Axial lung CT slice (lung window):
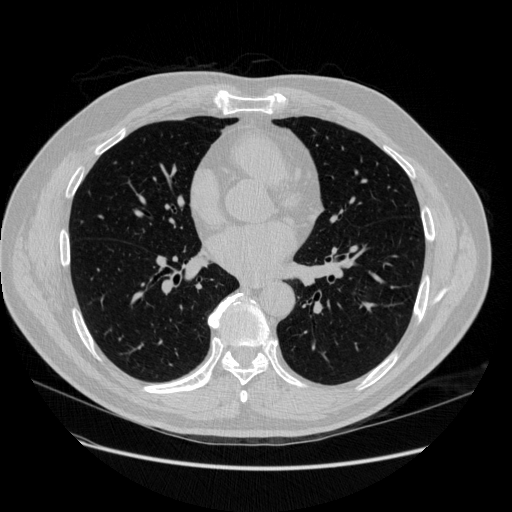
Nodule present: no